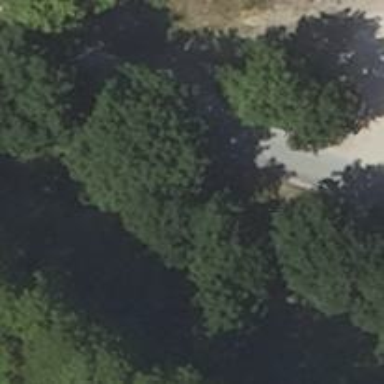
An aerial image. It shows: Deciduous tree with broadleaved leaves.